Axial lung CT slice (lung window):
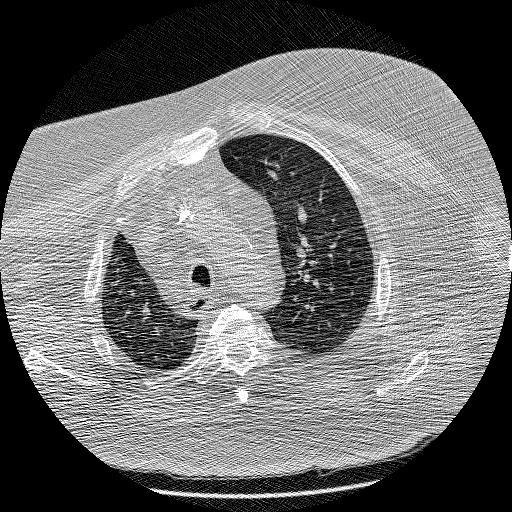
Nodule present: no